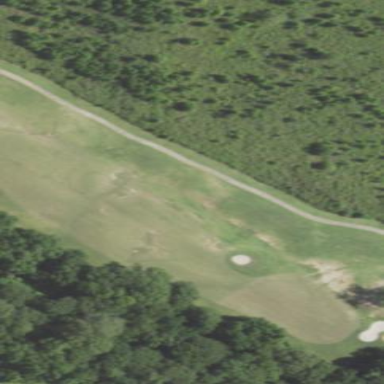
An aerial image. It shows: Rough grassy area used for golf.